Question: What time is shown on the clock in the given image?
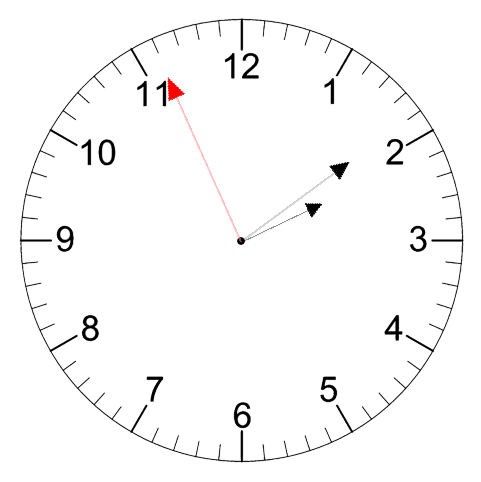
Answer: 02:08:56